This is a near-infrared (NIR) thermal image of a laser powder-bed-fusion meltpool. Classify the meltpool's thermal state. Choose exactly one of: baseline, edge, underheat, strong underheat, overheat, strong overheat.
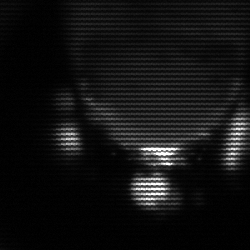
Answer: baseline